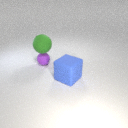
small purple rubber sphere below large green rubber sphere